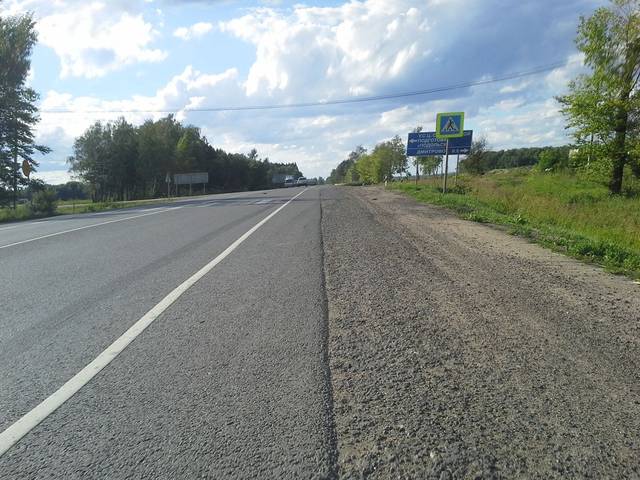
Region: Russia
Coordinates: 55.364, 37.429